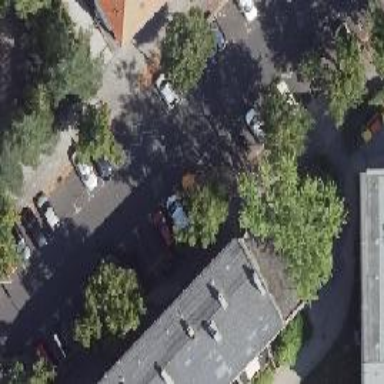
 with lane for parking on both sides as well. The surface of the right sidewalk is made of sett."